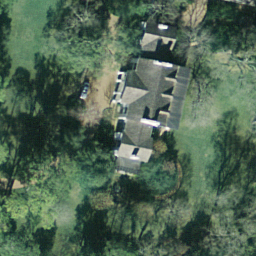
Label: residential